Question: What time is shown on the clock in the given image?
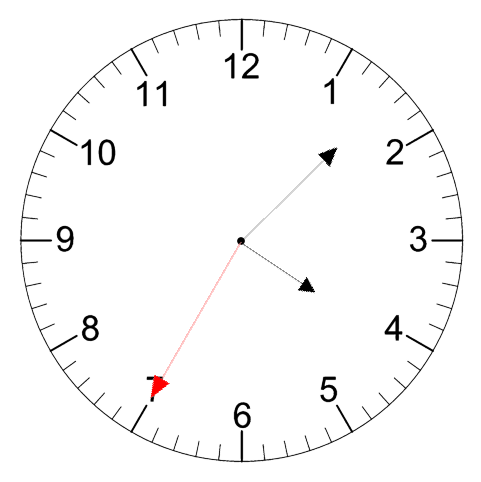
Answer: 04:07:35